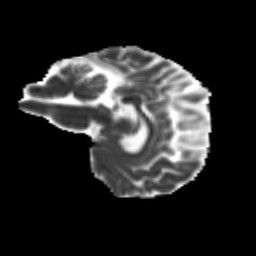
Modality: MD
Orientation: sagittal
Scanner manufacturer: siemens
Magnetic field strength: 3 T
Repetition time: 9.2 s
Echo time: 0.084 s